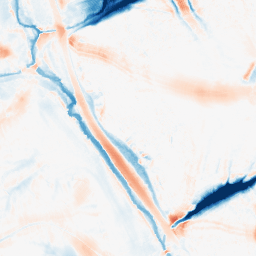
Category: morphological
Decomposition family: tophat_combined
Decomposition parameters: size: 20
Upsampling method: quartic
Upsampling parameters: scale: 2
Upsampling scale: 2